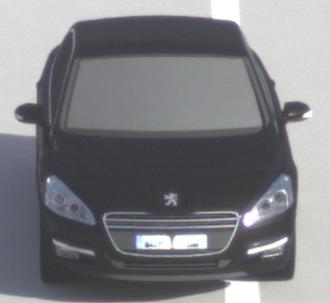
Make: Peugeot
Model: 508 120 VTi
Detailed model: 508 (I) Limousine
Model produced from: 2011/03
Model produced until: 2014/05
Doors: 4
Color: black
Road condition: dry road
Daytime: morning or afternoon
Contrast: high contrast